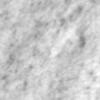
Label: no_change